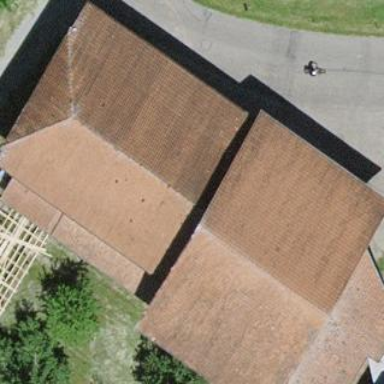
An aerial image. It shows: Rural barn.